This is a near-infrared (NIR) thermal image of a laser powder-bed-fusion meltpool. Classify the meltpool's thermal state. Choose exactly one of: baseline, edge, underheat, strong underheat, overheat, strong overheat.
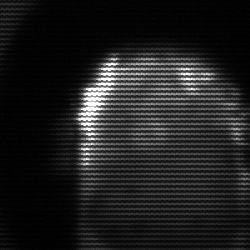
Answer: baseline